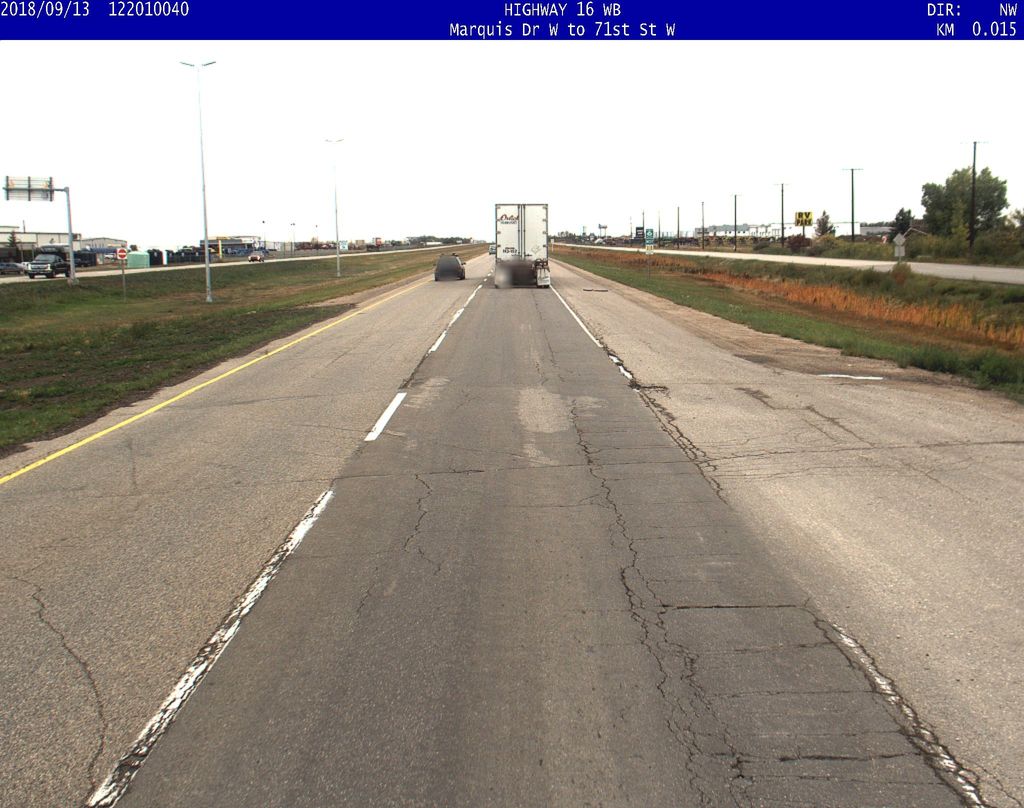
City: saskatoon